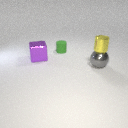
small yellow metal cylinder above large gray metal sphere